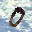
Label: 0